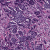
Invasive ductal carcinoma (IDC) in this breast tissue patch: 0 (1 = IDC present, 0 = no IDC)